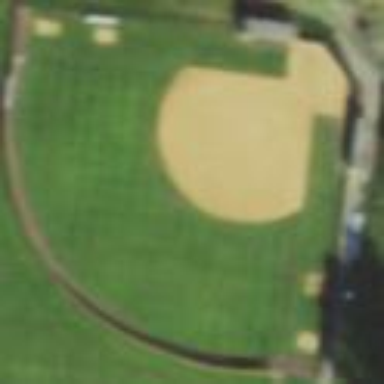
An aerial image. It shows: Baseball pitch for leisure land.